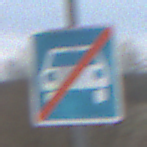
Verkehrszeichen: EndeKraftfahrstrasse
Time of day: MorningAfternoon
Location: Outdoor (Suburban)
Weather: Overcast
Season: NotSpecified
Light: Natural